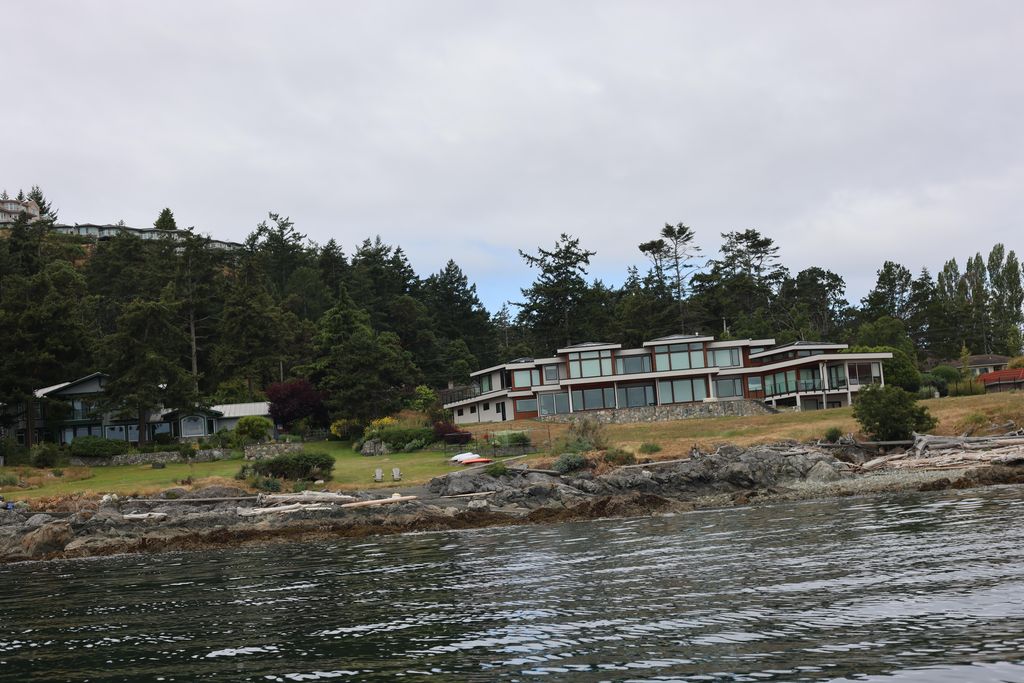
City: victoria